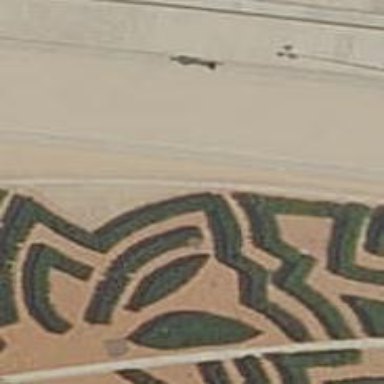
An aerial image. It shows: Hedge acting as barrier.